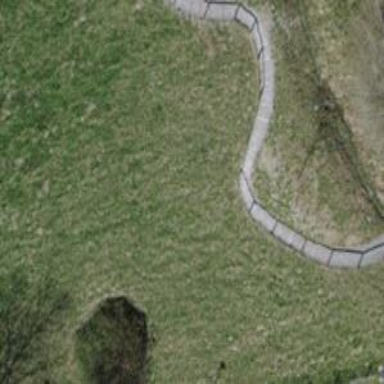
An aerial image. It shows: Steps with unpaved surface.